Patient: sex M, age 47
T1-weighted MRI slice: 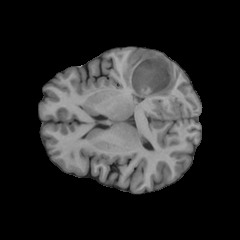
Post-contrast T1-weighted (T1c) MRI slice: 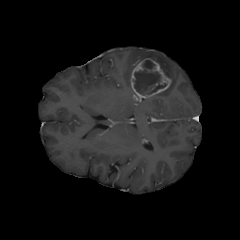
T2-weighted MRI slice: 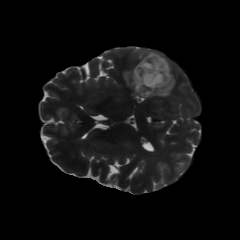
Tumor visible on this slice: yes
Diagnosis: Glioblastoma, IDH-wildtype
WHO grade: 4